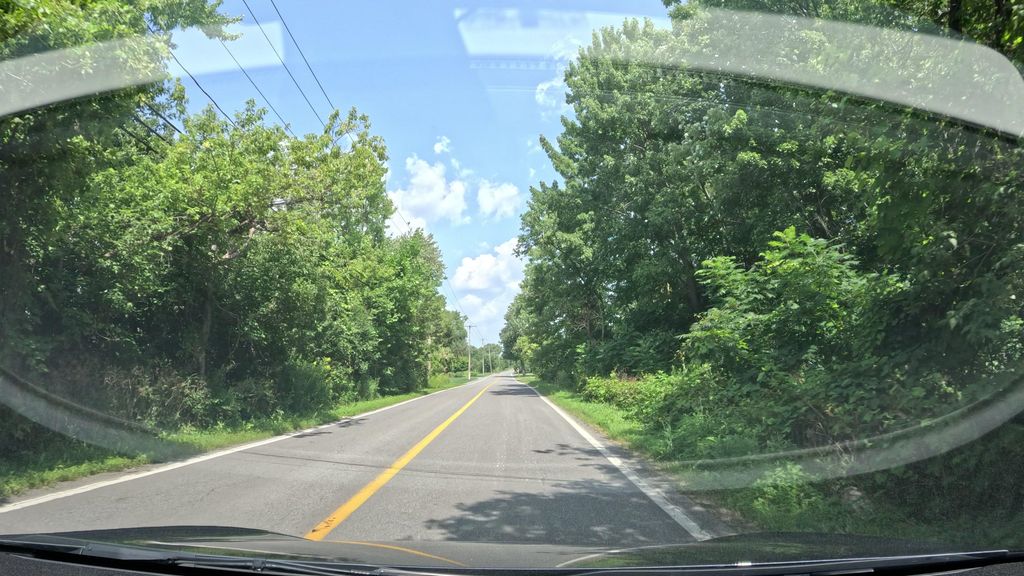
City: montreal